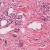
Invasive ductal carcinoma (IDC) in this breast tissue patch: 1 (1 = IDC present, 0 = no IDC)